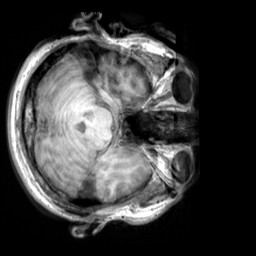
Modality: T1w
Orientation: axial
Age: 29
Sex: male
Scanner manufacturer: siemens
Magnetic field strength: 3 T
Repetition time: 2.3 s
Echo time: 0.00303 s